Question: i am trying to align my tables horizontally. i put them into a same div like so. i also tried to use: inline-block for each table but its does not work. The "colours" table always stay at the bottom and not on the same line as the "parts" table
'''
<div id="tables">
<table class="parts">
<caption>CUSTOMISABLE PARTS</caption>
<tr>
<td>
<label>Frame Size:</label>
</td>
<td>
<div class="Options">
<select>
<option value="Please select">Please select</option>
<option value="1">46cm 5'1" - 5'5"</option>
<option value="2">49cm 5'3" - 5'8"</option>
<option value="3">50cm 5'4" - 5'8"</option>
<option value="4">54cm 5'8" - 5'11"</option>
<option value="5">58cm 5'10" - 6'2"</option>
<option value="6">59cm 5'11" - 6'2"</option>
</select>
</div>
</td>
</tr>
<tr>
<td>
<label>Battery Size:</label>
</td>
<td>
<div class="Options">
<select>
<option value="Please select">Please select</option>
<option value="1">Large battery</option>
<option value="2">Medium battery</option>
<option value="3">Large battery</option>
</select>
</div>
</td>
</tr>
<tr>
<td>
<label>Speed Type:</label>
</td>
<td>
<div class="Options">
<select>
<option value="Please select">Please select</option>
<option value="1">Fix Cog</option>
<option value="2">Changable Cog</option>
<option value="3">Freewheel</option>
<option value="3">8-Speed</option>
</select>
</div>
</td>
</tr>
<tr>
<td>
<label>Seats Size:</label>
</td>
<td>
<div class="Options">
<select>
<option value="Please select">Please select</option>
<option value="1">Small</option>
<option value="2">Medium</option>
<option value="3">Large</option>
</select>
</div>
</td>
</tr>
<tr>
<td>
<label>Rear Break:</label>
</td>
<td>
<div class="Options">
<select>
<option value="Please select">Please select</option>
<option value="1">Yes</option>
<option value="2">No</option>
</select>
</div>
</td>
</tr>
<tr>
<td>
<label>Rim type:</label>
</td>
<td>
<div class="Options">
<select>
<option value="Please select">Please select</option>
<option value="1">Standard</option>
<option value="2">Sport</option>
</select>
</div>
</td>
</tr>
</table>
<table class="colours">
<caption>CHOOSE YOUR COLOURS</caption>
<tr>
<td>
<label>Frame:</label>
</td>
<td>
<div class="Options">
<select>
<option value="Please select">Please select</option>
<option value="1">46cm 5'1" - 5'5"</option>
<option value="2">49cm 5'3" - 5'8"</option>
<option value="3">50cm 5'4" - 5'8"</option>
<option value="4">54cm 5'8" - 5'11"</option>
<option value="5">58cm 5'10" - 6'2"</option>
<option value="6">59cm 5'11" - 6'2"</option>
</select>
</div>
</td>
</tr>
</table>
'''
But it turned out like this
my CSS code:
'''
.parts {
font-family: arial;
font-size: 20px;
margin-left: 20px;
width: 33.3%;
margin-bottom: 15px;
height: auto;
}
.parts caption {
margin-top: 10px;
font-family: arial;
font-size: 30px;
font-weight: bold;
border: 2px solid black;
padding-left: 4px;
text-align: center;
}
.Options select {
font-size: 15px;
border-color:#999;
float: left;
width: 200px;
}
.colours {
font-family: arial;
font-size: 20px;
margin-left: 36%;
position: relative;
margin-top: 0px;
}
'''
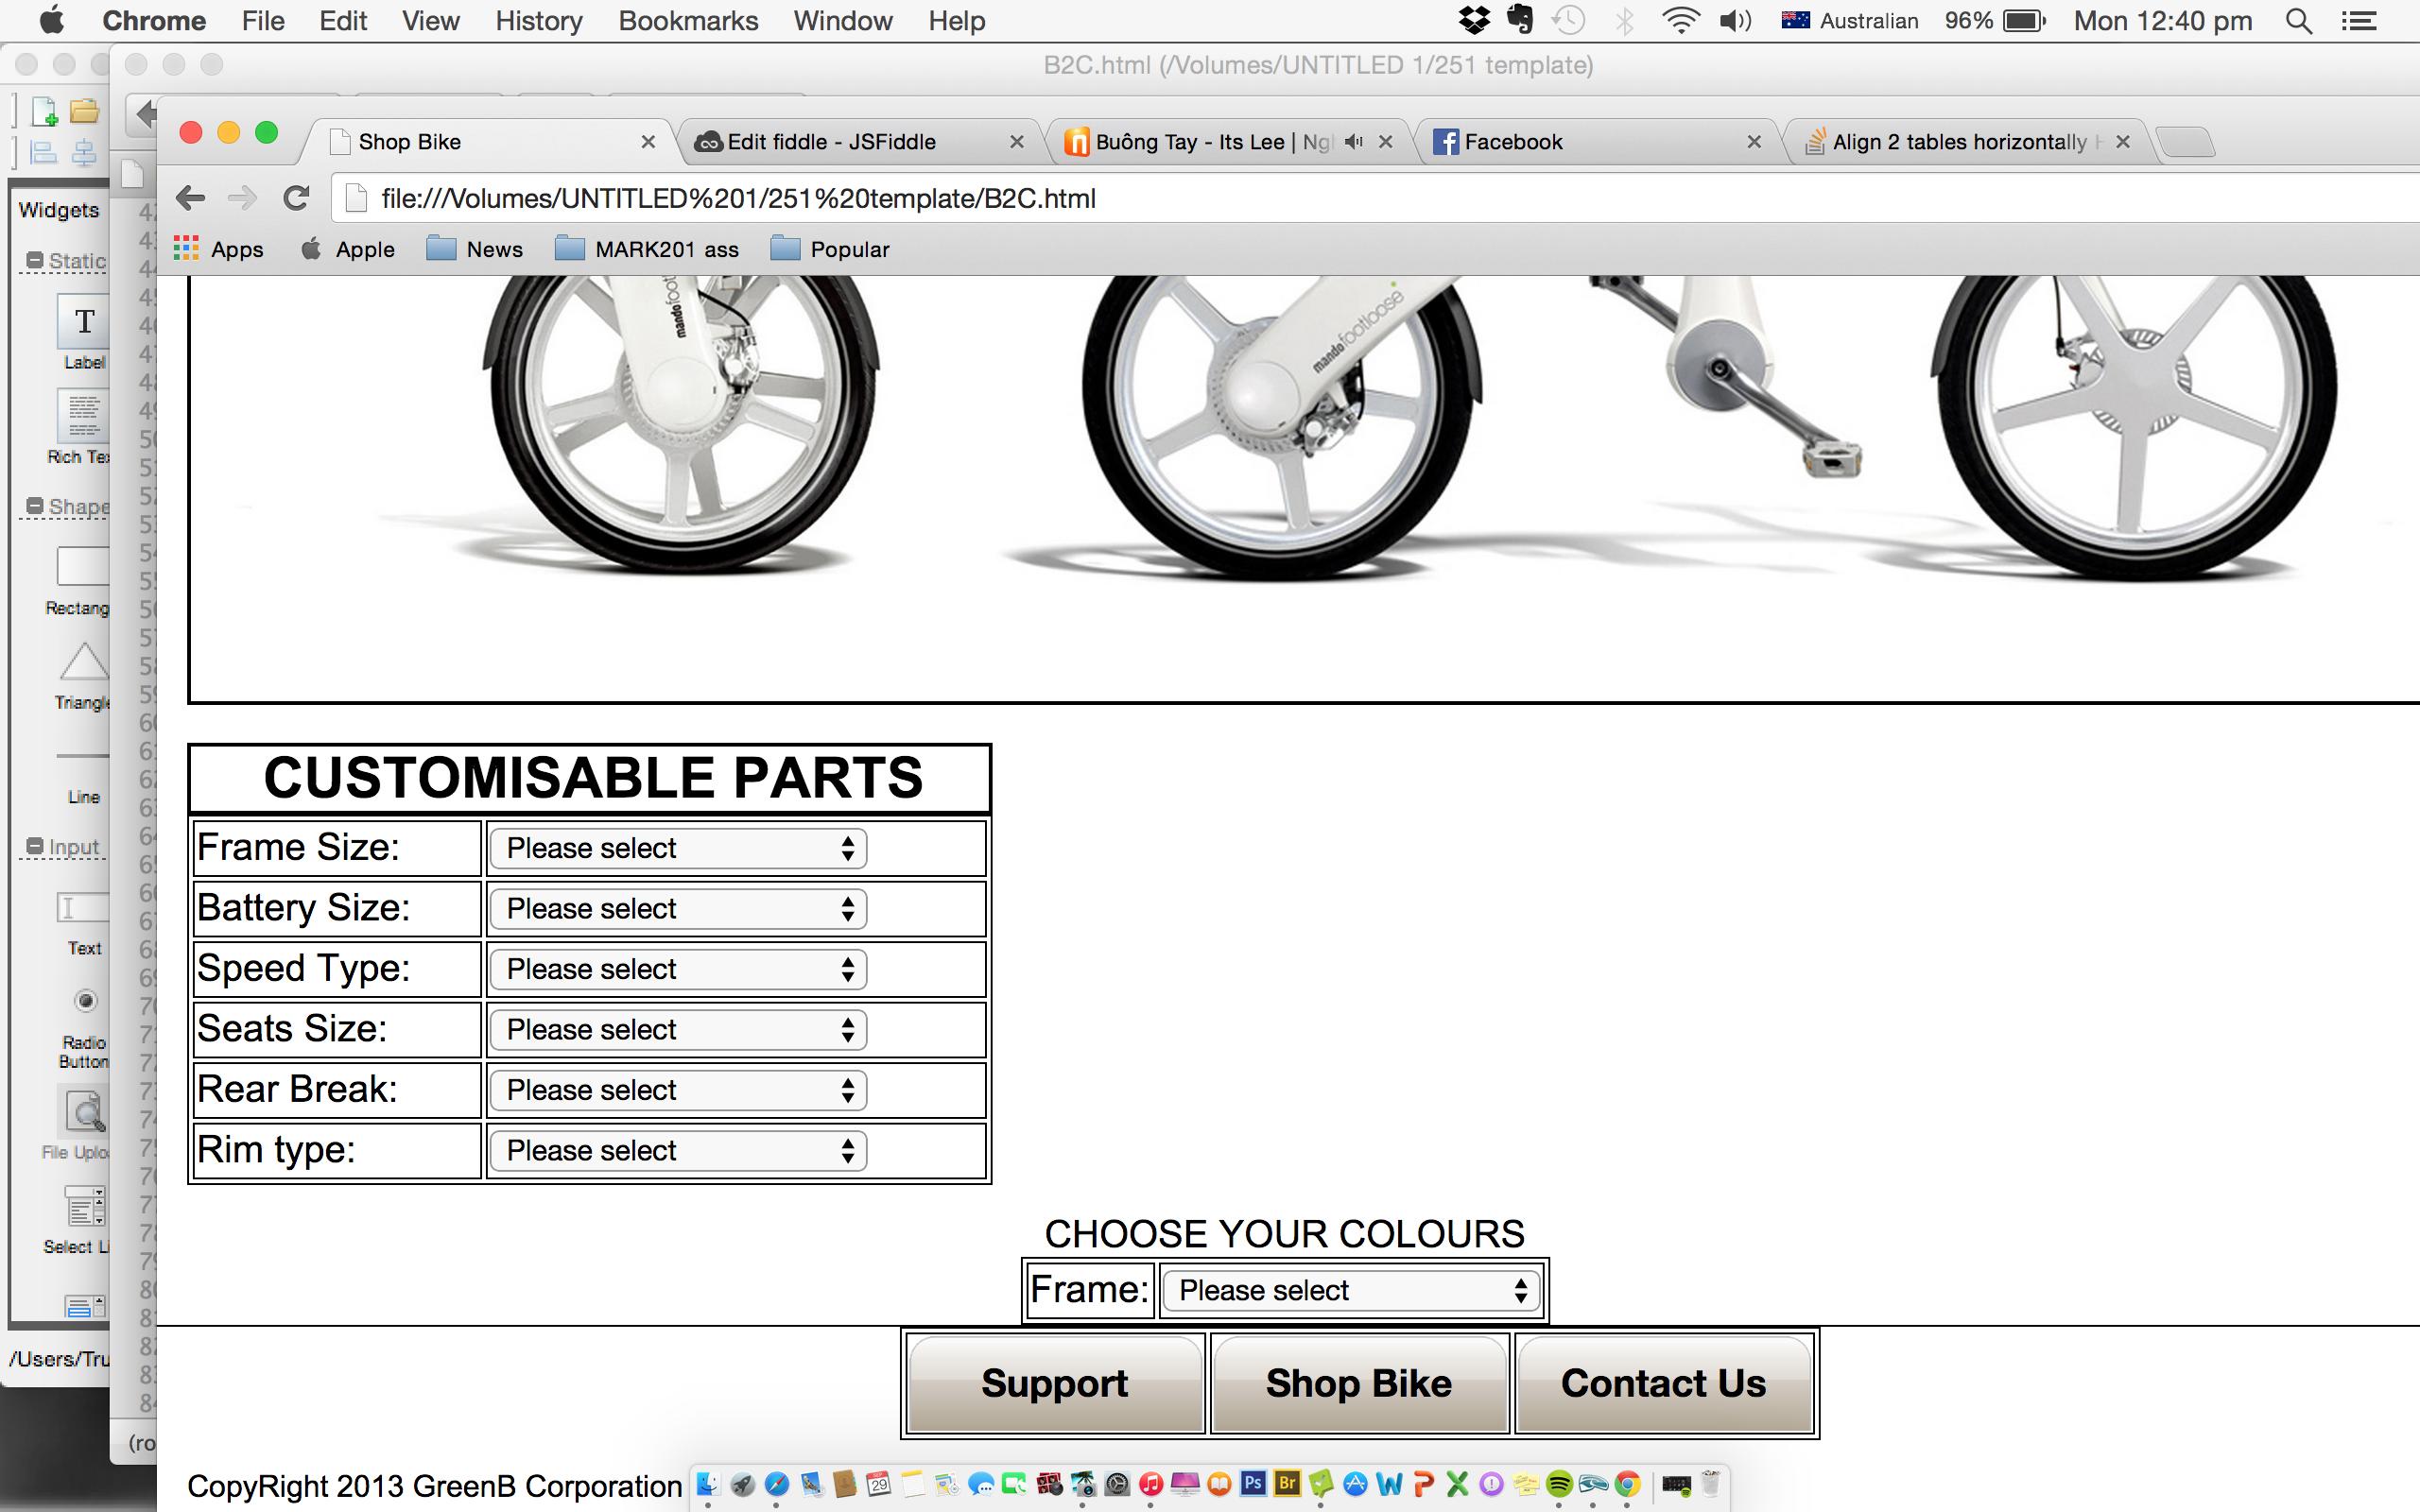
Answer: You could use 'display: inline-table' on the two child tables, as shown below.
You need to think about how best to deal with the table captions so get the styling
that you want.
'''
.parts {
font-family: arial;
font-size: 20px;
margin-left: 20px;
width: 33.3%;
margin-bottom: 15px;
height: auto;
}
.parts caption {
margin-top: 10px;
font-family: arial;
font-size: 30px;
font-weight: bold;
border: 2px solid black;
padding-left: 4px;
text-align: center;
}
.Options select {
font-size: 15px;
border-color: #999;
float: left;
width: 200px;
}
.colours {
font-family: arial;
font-size: 20px;
margin-left: 20px; /* adjust as neeeded */
position: relative; /* not needed */
margin-top: 0px;
}
#tables {
border: 1px dotted blue; /* for demo only */
}
#tables table {
display: inline-table;
border: 1px dotted gray;
vertical-align: top; /* you need to decide how best to align the child tables */
}
'''
'''
<div id="tables">
<table class="parts">
<caption>CUSTOMISABLE PARTS</caption>
<tr>
<td>
<label>Frame Size:</label>
</td>
<td>
<div class="Options">
<select>
<option value="Please select">Please select</option>
<option value="1">46cm 5'1" - 5'5"</option>
<option value="2">49cm 5'3" - 5'8"</option>
<option value="3">50cm 5'4" - 5'8"</option>
<option value="4">54cm 5'8" - 5'11"</option>
<option value="5">58cm 5'10" - 6'2"</option>
<option value="6">59cm 5'11" - 6'2"</option>
</select>
</div>
</td>
</tr>
<tr>
<td>
<label>Battery Size:</label>
</td>
<td>
<div class="Options">
<select>
<option value="Please select">Please select</option>
<option value="1">Large battery</option>
<option value="2">Medium battery</option>
<option value="3">Large battery</option>
</select>
</div>
</td>
</tr>
<tr>
<td>
<label>Speed Type:</label>
</td>
<td>
<div class="Options">
<select>
<option value="Please select">Please select</option>
<option value="1">Fix Cog</option>
<option value="2">Changable Cog</option>
<option value="3">Freewheel</option>
<option value="3">8-Speed</option>
</select>
</div>
</td>
</tr>
<tr>
<td>
<label>Seats Size:</label>
</td>
<td>
<div class="Options">
<select>
<option value="Please select">Please select</option>
<option value="1">Small</option>
<option value="2">Medium</option>
<option value="3">Large</option>
</select>
</div>
</td>
</tr>
<tr>
<td>
<label>Rear Break:</label>
</td>
<td>
<div class="Options">
<select>
<option value="Please select">Please select</option>
<option value="1">Yes</option>
<option value="2">No</option>
</select>
</div>
</td>
</tr>
<tr>
<td>
<label>Rim type:</label>
</td>
<td>
<div class="Options">
<select>
<option value="Please select">Please select</option>
<option value="1">Standard</option>
<option value="2">Sport</option>
</select>
</div>
</td>
</tr>
</table>
<table class="colours">
<caption>CHOOSE YOUR COLOURS</caption>
<tr>
<td>
<label>Frame:</label>
</td>
<td>
<div class="Options">
<select>
<option value="Please select">Please select</option>
<option value="1">46cm 5'1" - 5'5"</option>
<option value="2">49cm 5'3" - 5'8"</option>
<option value="3">50cm 5'4" - 5'8"</option>
<option value="4">54cm 5'8" - 5'11"</option>
<option value="5">58cm 5'10" - 6'2"</option>
<option value="6">59cm 5'11" - 6'2"</option>
</select>
</div>
</td>
</tr>
</table>
</div>
'''